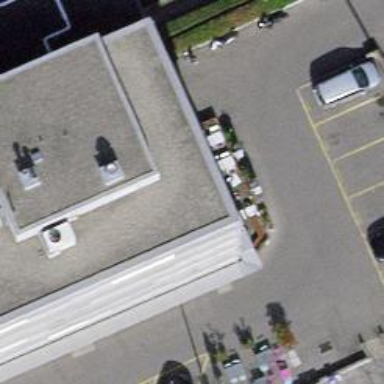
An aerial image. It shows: Restaurant.